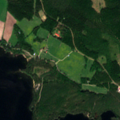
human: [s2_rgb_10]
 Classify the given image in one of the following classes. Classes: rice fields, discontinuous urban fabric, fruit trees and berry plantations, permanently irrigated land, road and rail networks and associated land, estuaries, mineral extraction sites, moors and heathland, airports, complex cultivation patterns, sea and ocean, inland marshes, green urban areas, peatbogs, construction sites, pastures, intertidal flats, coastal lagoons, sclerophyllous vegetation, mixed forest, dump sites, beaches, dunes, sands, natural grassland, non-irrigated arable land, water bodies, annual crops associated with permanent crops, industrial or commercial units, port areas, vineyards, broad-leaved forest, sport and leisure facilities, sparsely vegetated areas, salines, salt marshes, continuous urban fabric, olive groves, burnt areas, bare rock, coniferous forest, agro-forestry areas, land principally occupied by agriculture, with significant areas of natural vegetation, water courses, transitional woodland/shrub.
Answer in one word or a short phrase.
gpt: non-irrigated arable land, broad-leaved forest, coniferous forest, mixed forest, water bodies